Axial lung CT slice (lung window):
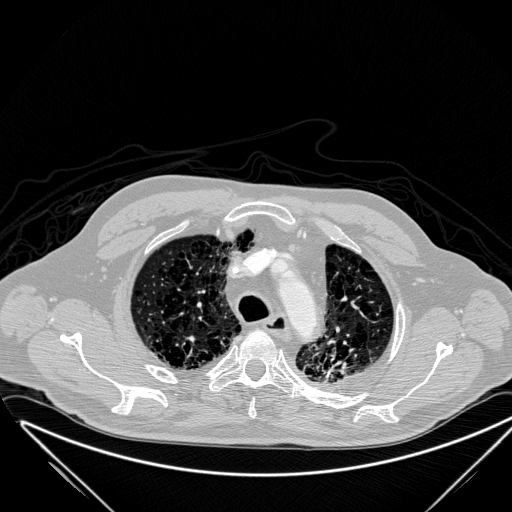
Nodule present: no